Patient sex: F
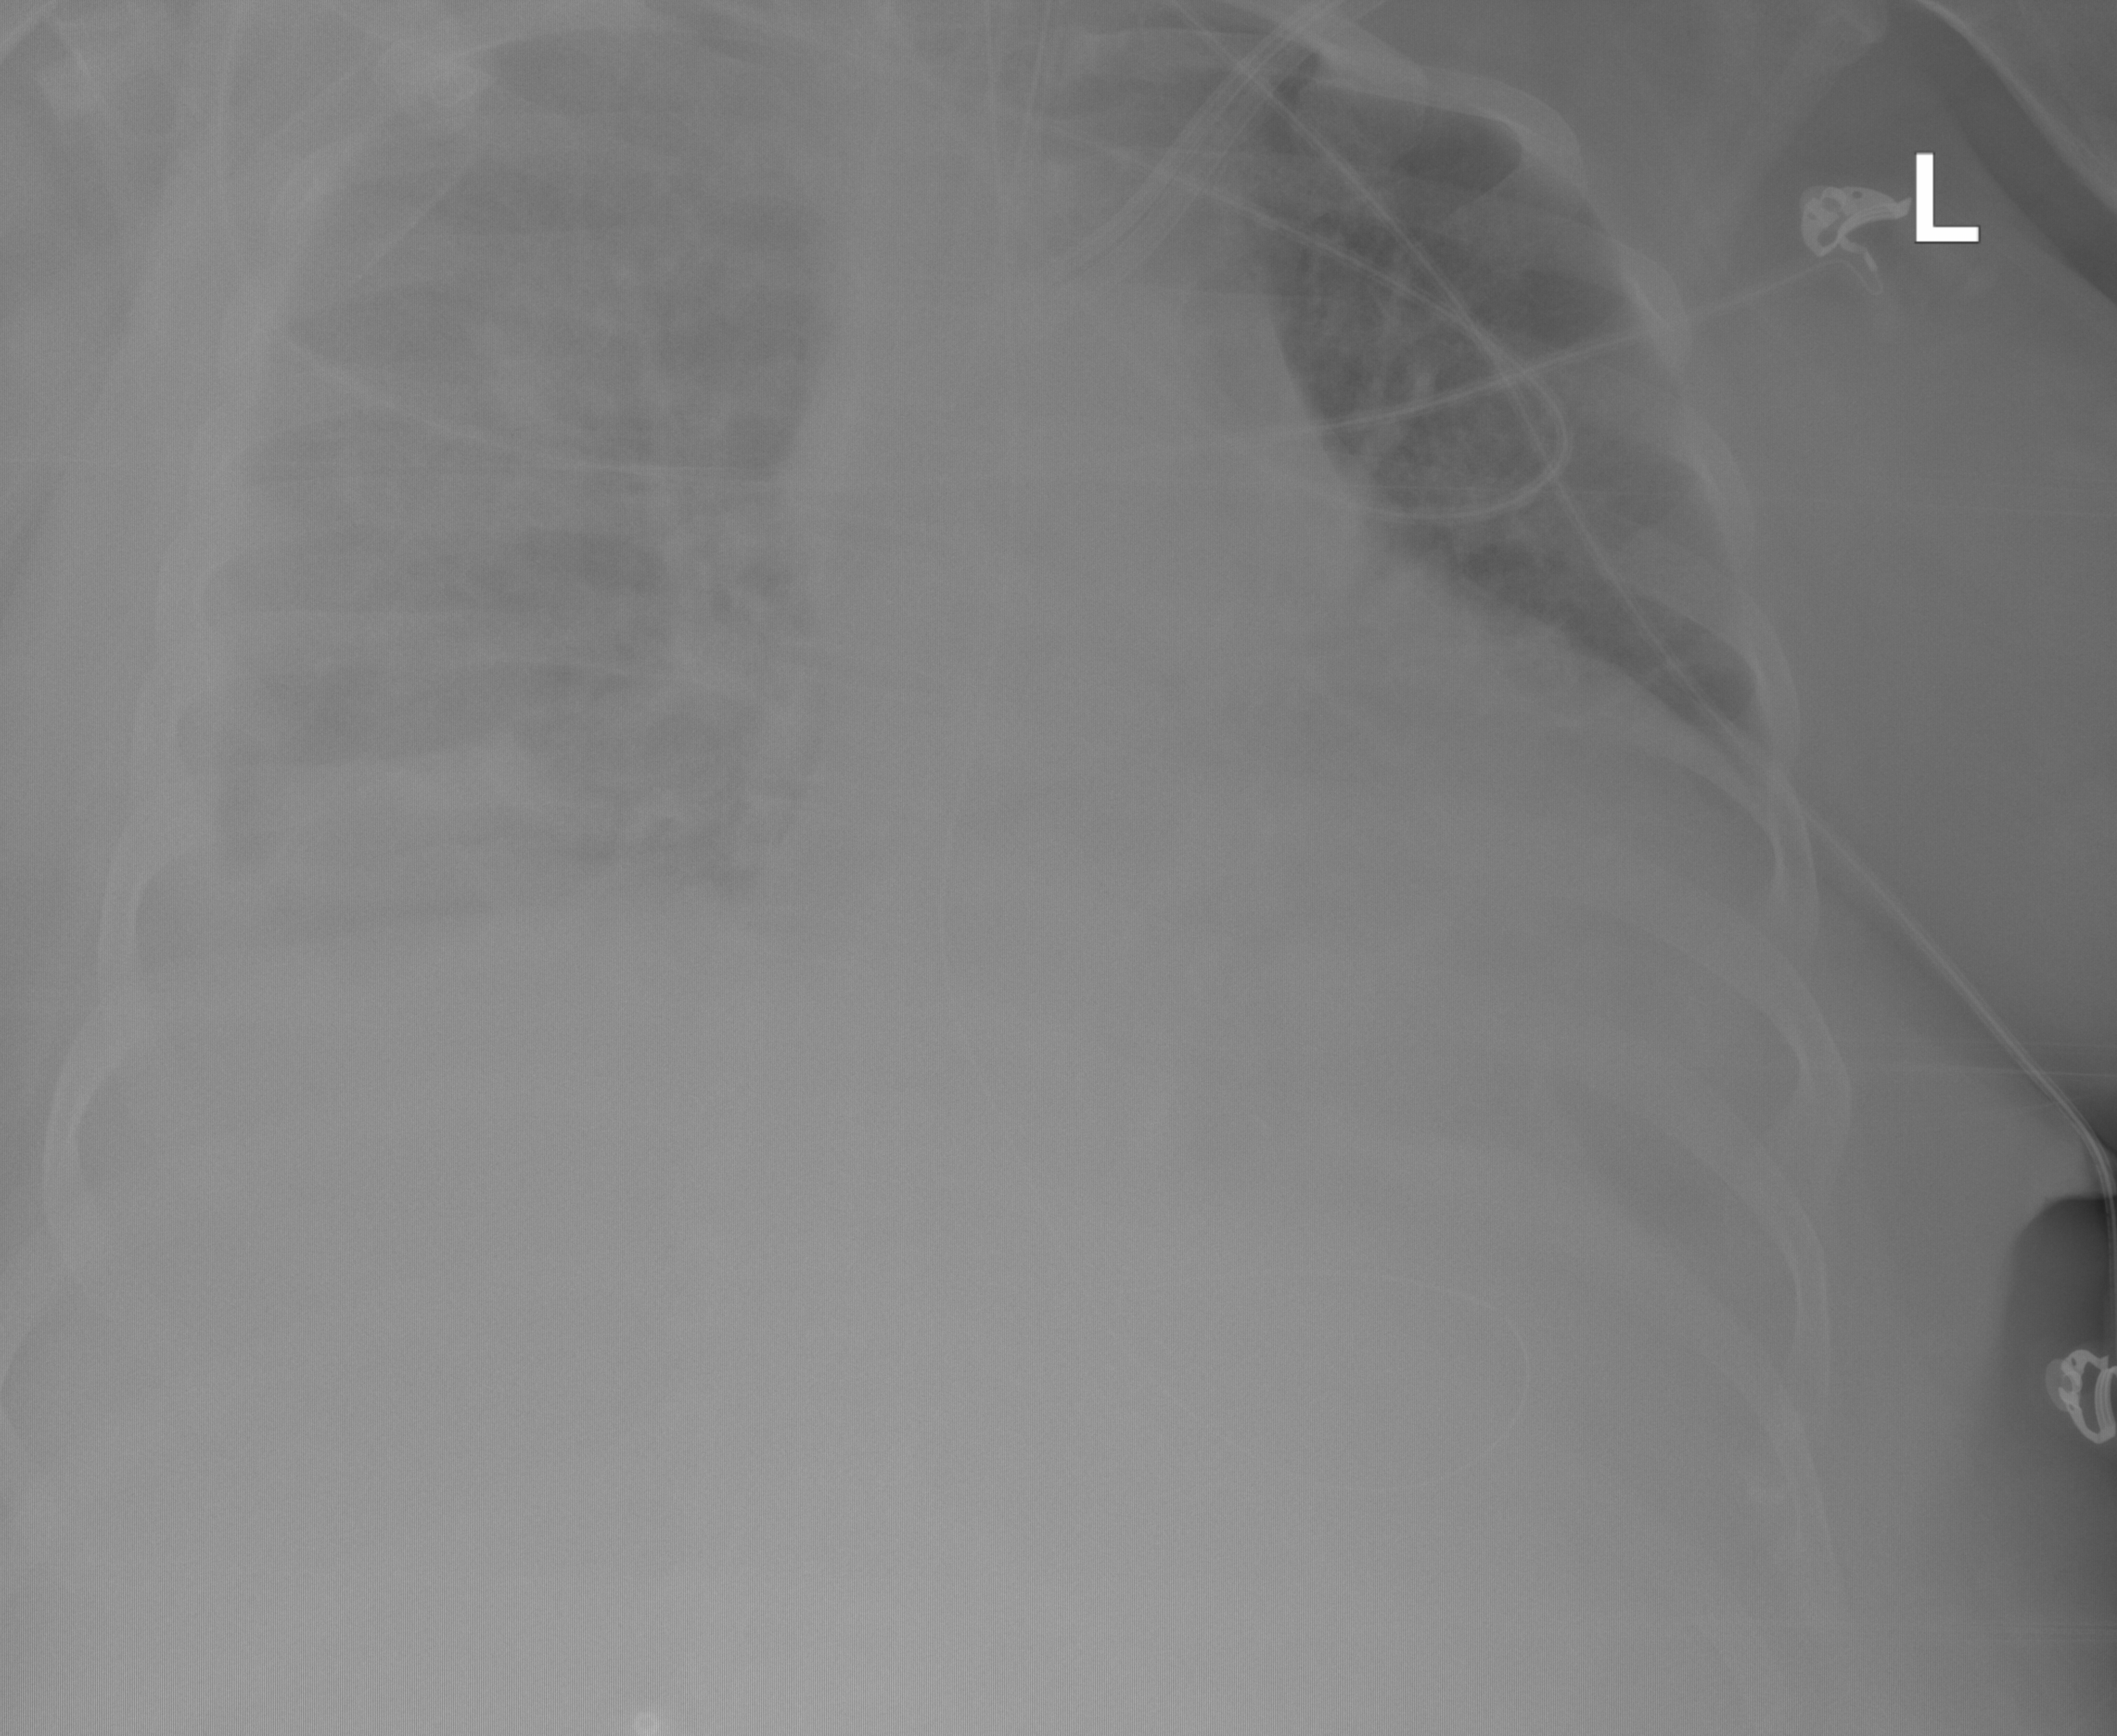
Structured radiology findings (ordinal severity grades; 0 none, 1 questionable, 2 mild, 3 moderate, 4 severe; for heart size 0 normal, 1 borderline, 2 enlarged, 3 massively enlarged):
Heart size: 3
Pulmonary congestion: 2
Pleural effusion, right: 3
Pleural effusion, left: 2
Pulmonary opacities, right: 3
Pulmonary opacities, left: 2
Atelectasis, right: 3
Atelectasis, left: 2